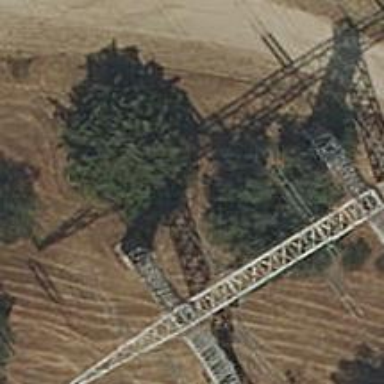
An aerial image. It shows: Lattice structure power tower designed in H-frame style.